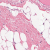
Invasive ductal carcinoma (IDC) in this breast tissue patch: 0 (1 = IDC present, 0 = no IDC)